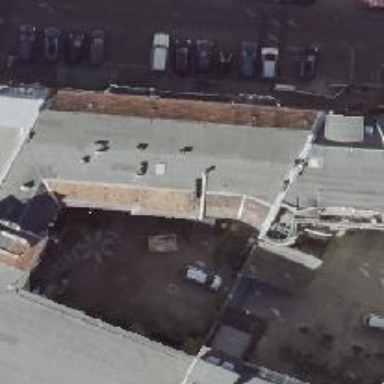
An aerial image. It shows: Veterinary facility.